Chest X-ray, PA view. Patient: 66 years old, sex M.
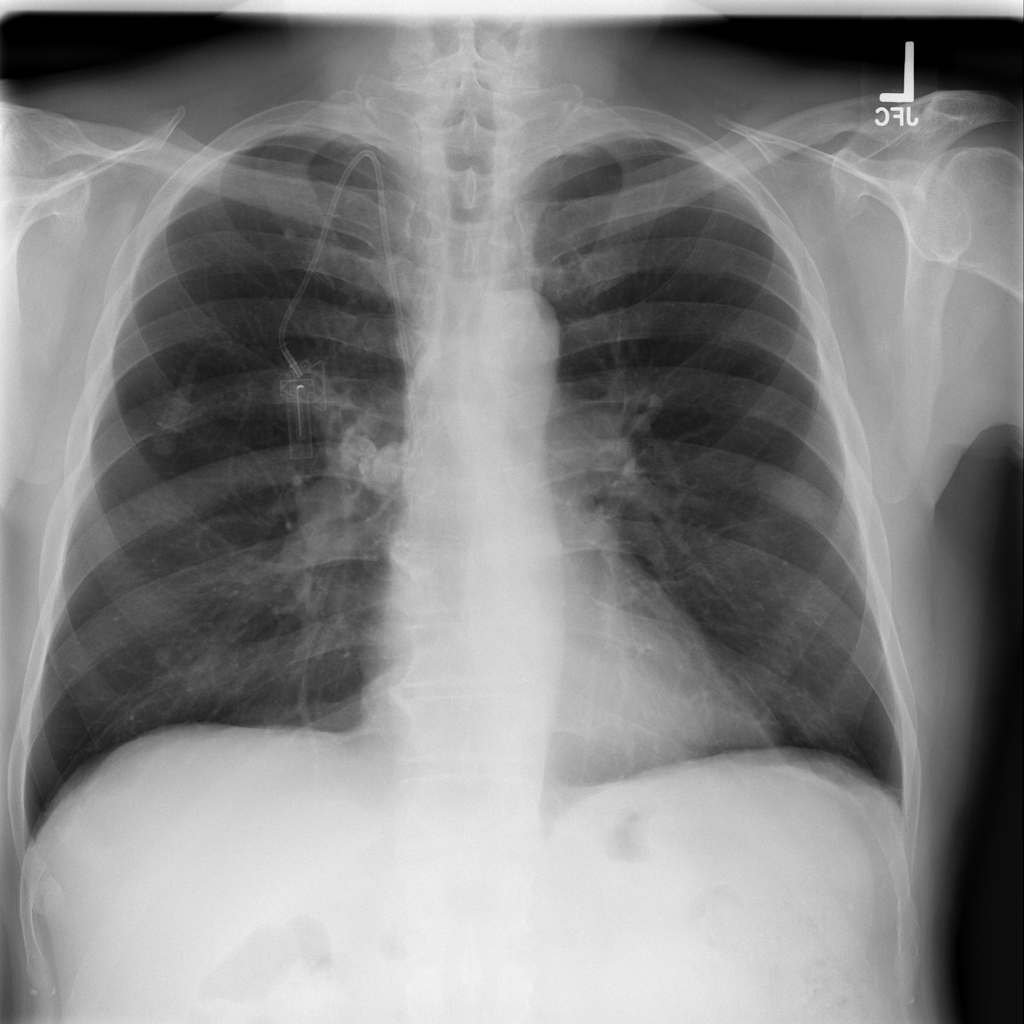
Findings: No Finding